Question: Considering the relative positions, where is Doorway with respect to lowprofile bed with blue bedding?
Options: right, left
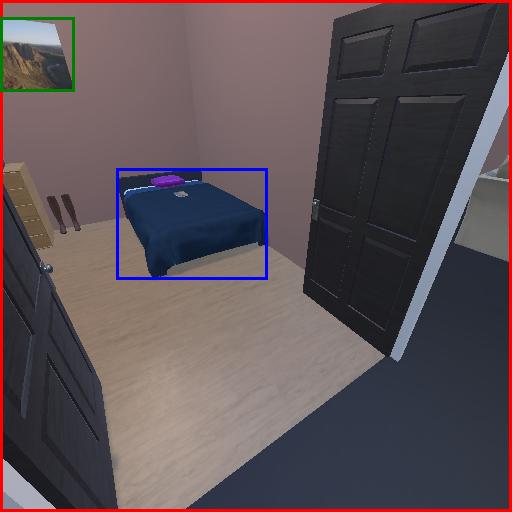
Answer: right